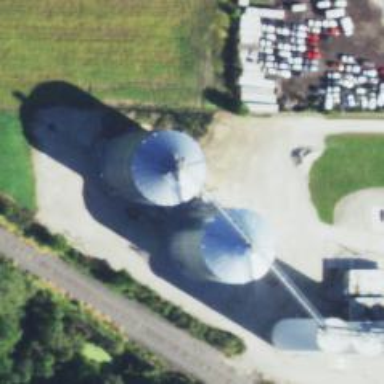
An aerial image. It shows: Silo.